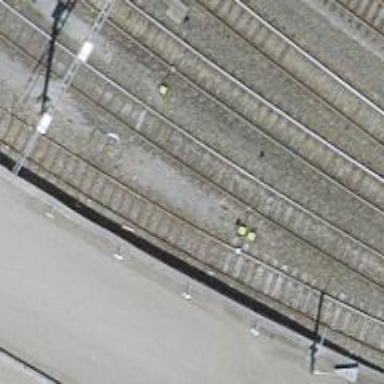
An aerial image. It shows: Railway yard with one track. The railway is electrified with contact line.